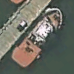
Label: civil